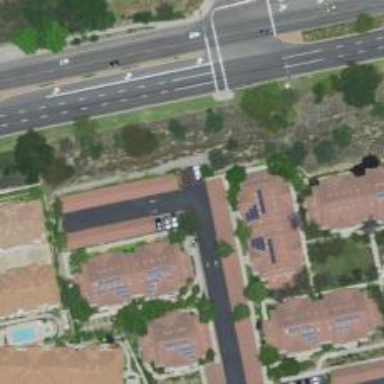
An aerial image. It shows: Driveway.